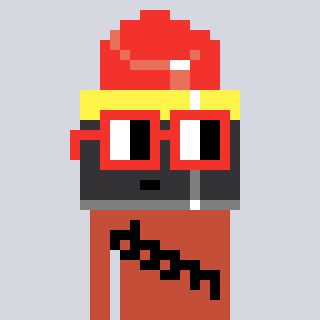
a pixel art character with square red glasses, a lipstick-shaped head and a rust-colored body on a cool background